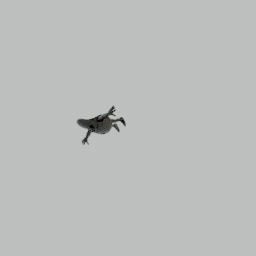
Label: animals